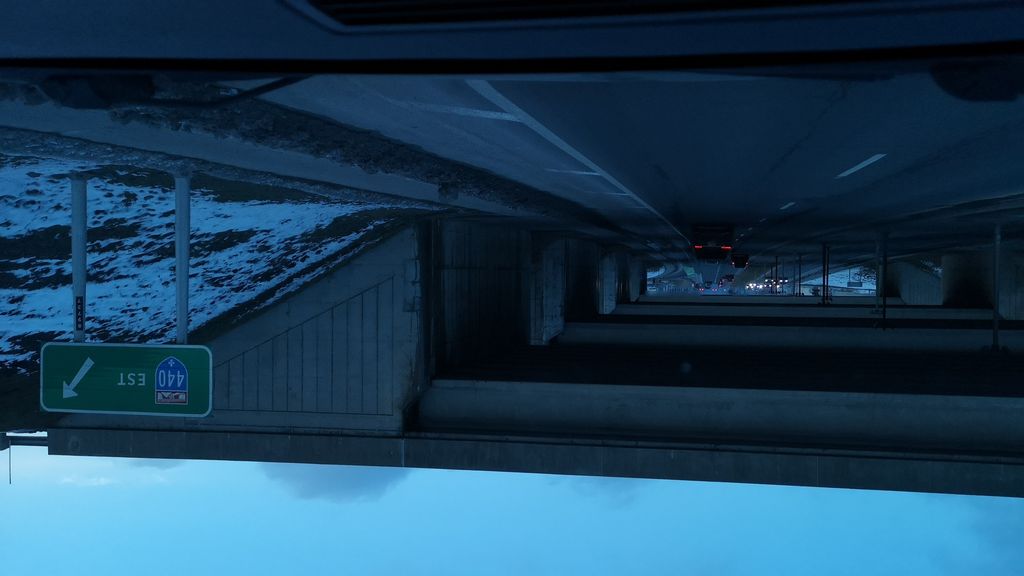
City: montreal